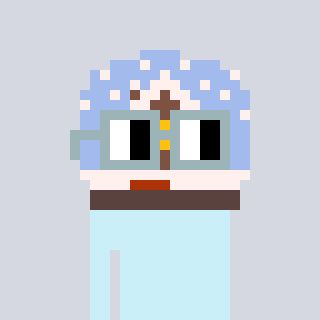
a pixel art character with square dark gray glasses, a snow globe-shaped head and a grayscale-colored body on a cool background